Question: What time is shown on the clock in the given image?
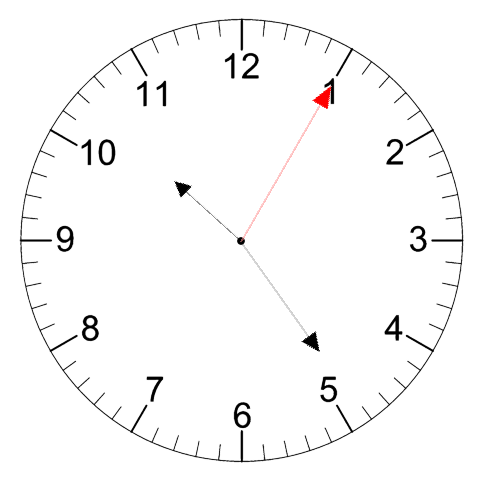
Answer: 10:24:05